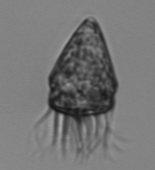
Label: Strombidium_morphotype2